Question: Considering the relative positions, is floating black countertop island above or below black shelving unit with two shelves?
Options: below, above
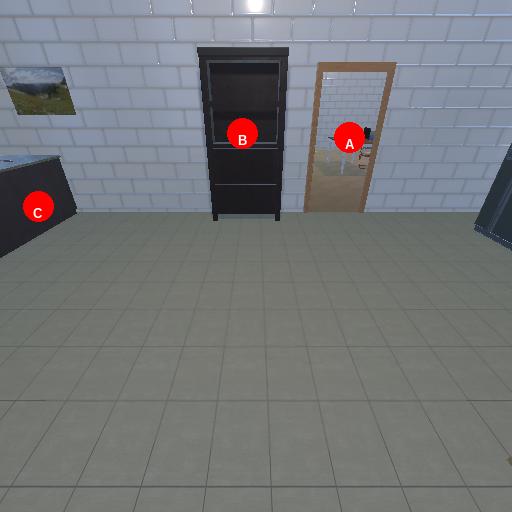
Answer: below